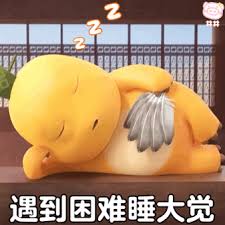
Label: nailong